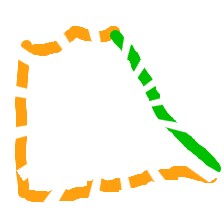
Shape: trapezoid